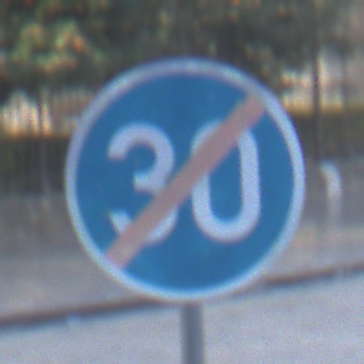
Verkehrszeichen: EndeMindestgeschwindigkeit
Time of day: SunriseSunset
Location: Outdoor (Urban)
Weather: PartlyCloudy
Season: NotSpecified
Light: Natural